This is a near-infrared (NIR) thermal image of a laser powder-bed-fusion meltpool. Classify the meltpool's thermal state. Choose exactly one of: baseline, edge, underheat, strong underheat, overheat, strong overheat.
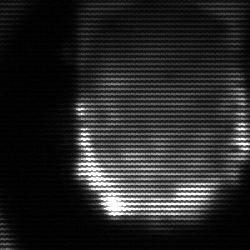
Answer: baseline